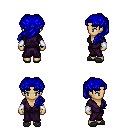
a pixel art fantasy rpg character, female body template, human, tanned skin, purple robe, metal pants, blue princess hairstyle, white cloth bracers, gray slippers, four views (front, back, left, right), 2x2 character sprite sheet, small pixel art, hard edges, no anti-aliasing